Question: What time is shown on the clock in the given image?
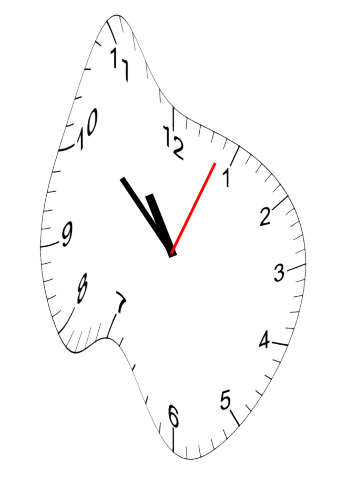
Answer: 10:52:04